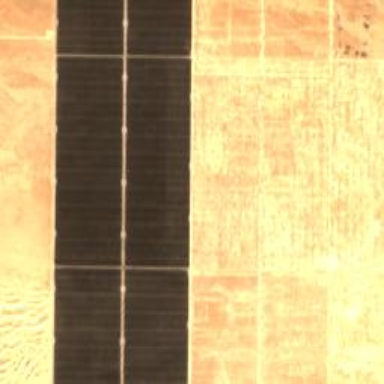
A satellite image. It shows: Solar power plant.